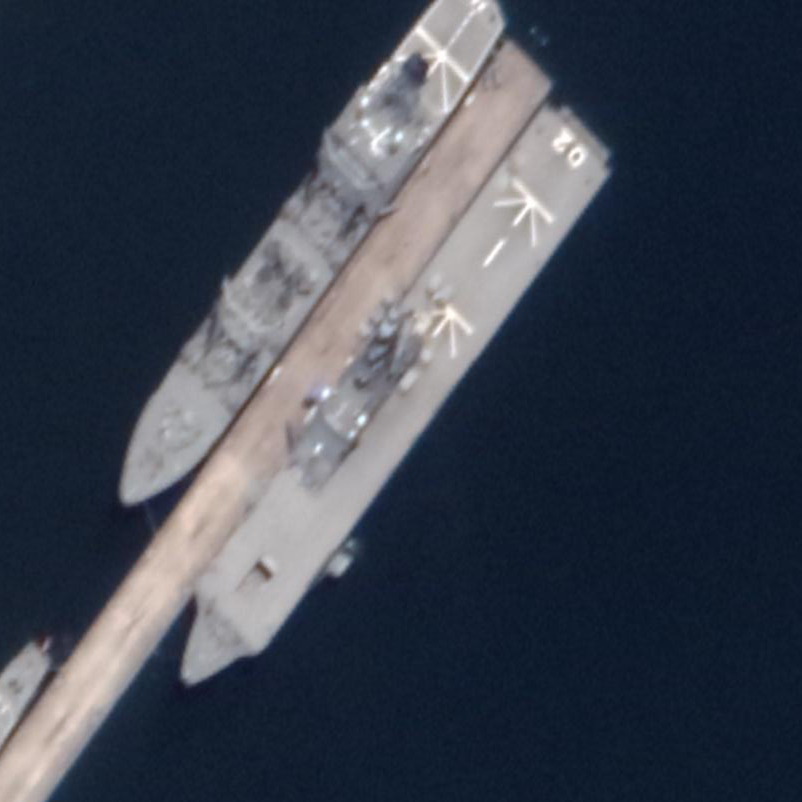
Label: Osumi-class_landing_ship